Field crop: maize
Growth stage: 2
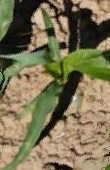
Species: maize